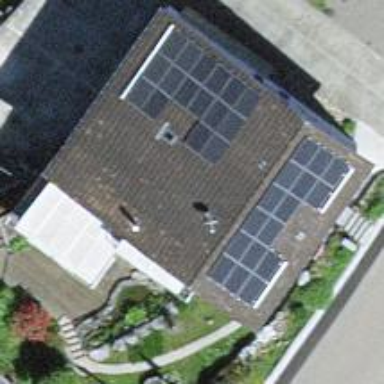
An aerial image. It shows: Solar power generator with photovoltaic panels.